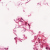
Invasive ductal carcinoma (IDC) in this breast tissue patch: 0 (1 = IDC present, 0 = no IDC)